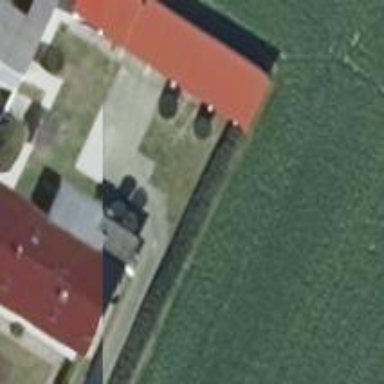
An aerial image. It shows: House with flat roof.